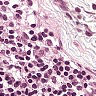
Metastatic tissue present: no